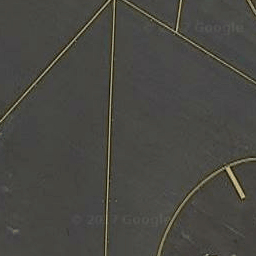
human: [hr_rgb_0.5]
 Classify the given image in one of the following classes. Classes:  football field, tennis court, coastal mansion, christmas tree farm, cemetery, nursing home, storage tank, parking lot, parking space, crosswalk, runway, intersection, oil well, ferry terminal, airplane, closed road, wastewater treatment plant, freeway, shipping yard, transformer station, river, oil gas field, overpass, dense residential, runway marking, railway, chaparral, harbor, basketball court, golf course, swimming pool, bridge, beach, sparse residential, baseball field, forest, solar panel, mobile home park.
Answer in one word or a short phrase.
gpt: runway marking